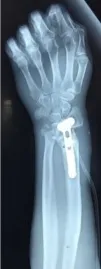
D, E: The first postoperative plain radiographs in a-p and lateral view showing deformity correction.
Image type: radiology (x_ray)